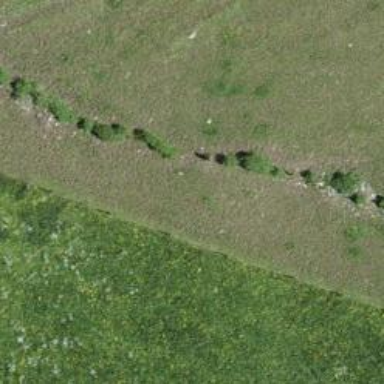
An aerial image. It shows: Hedge acting as barrier.